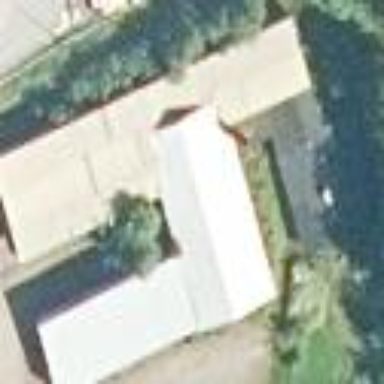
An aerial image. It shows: Industrial building.